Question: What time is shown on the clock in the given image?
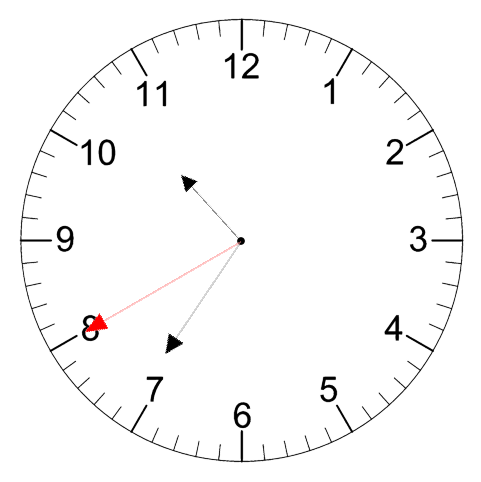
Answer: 10:35:40